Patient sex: M
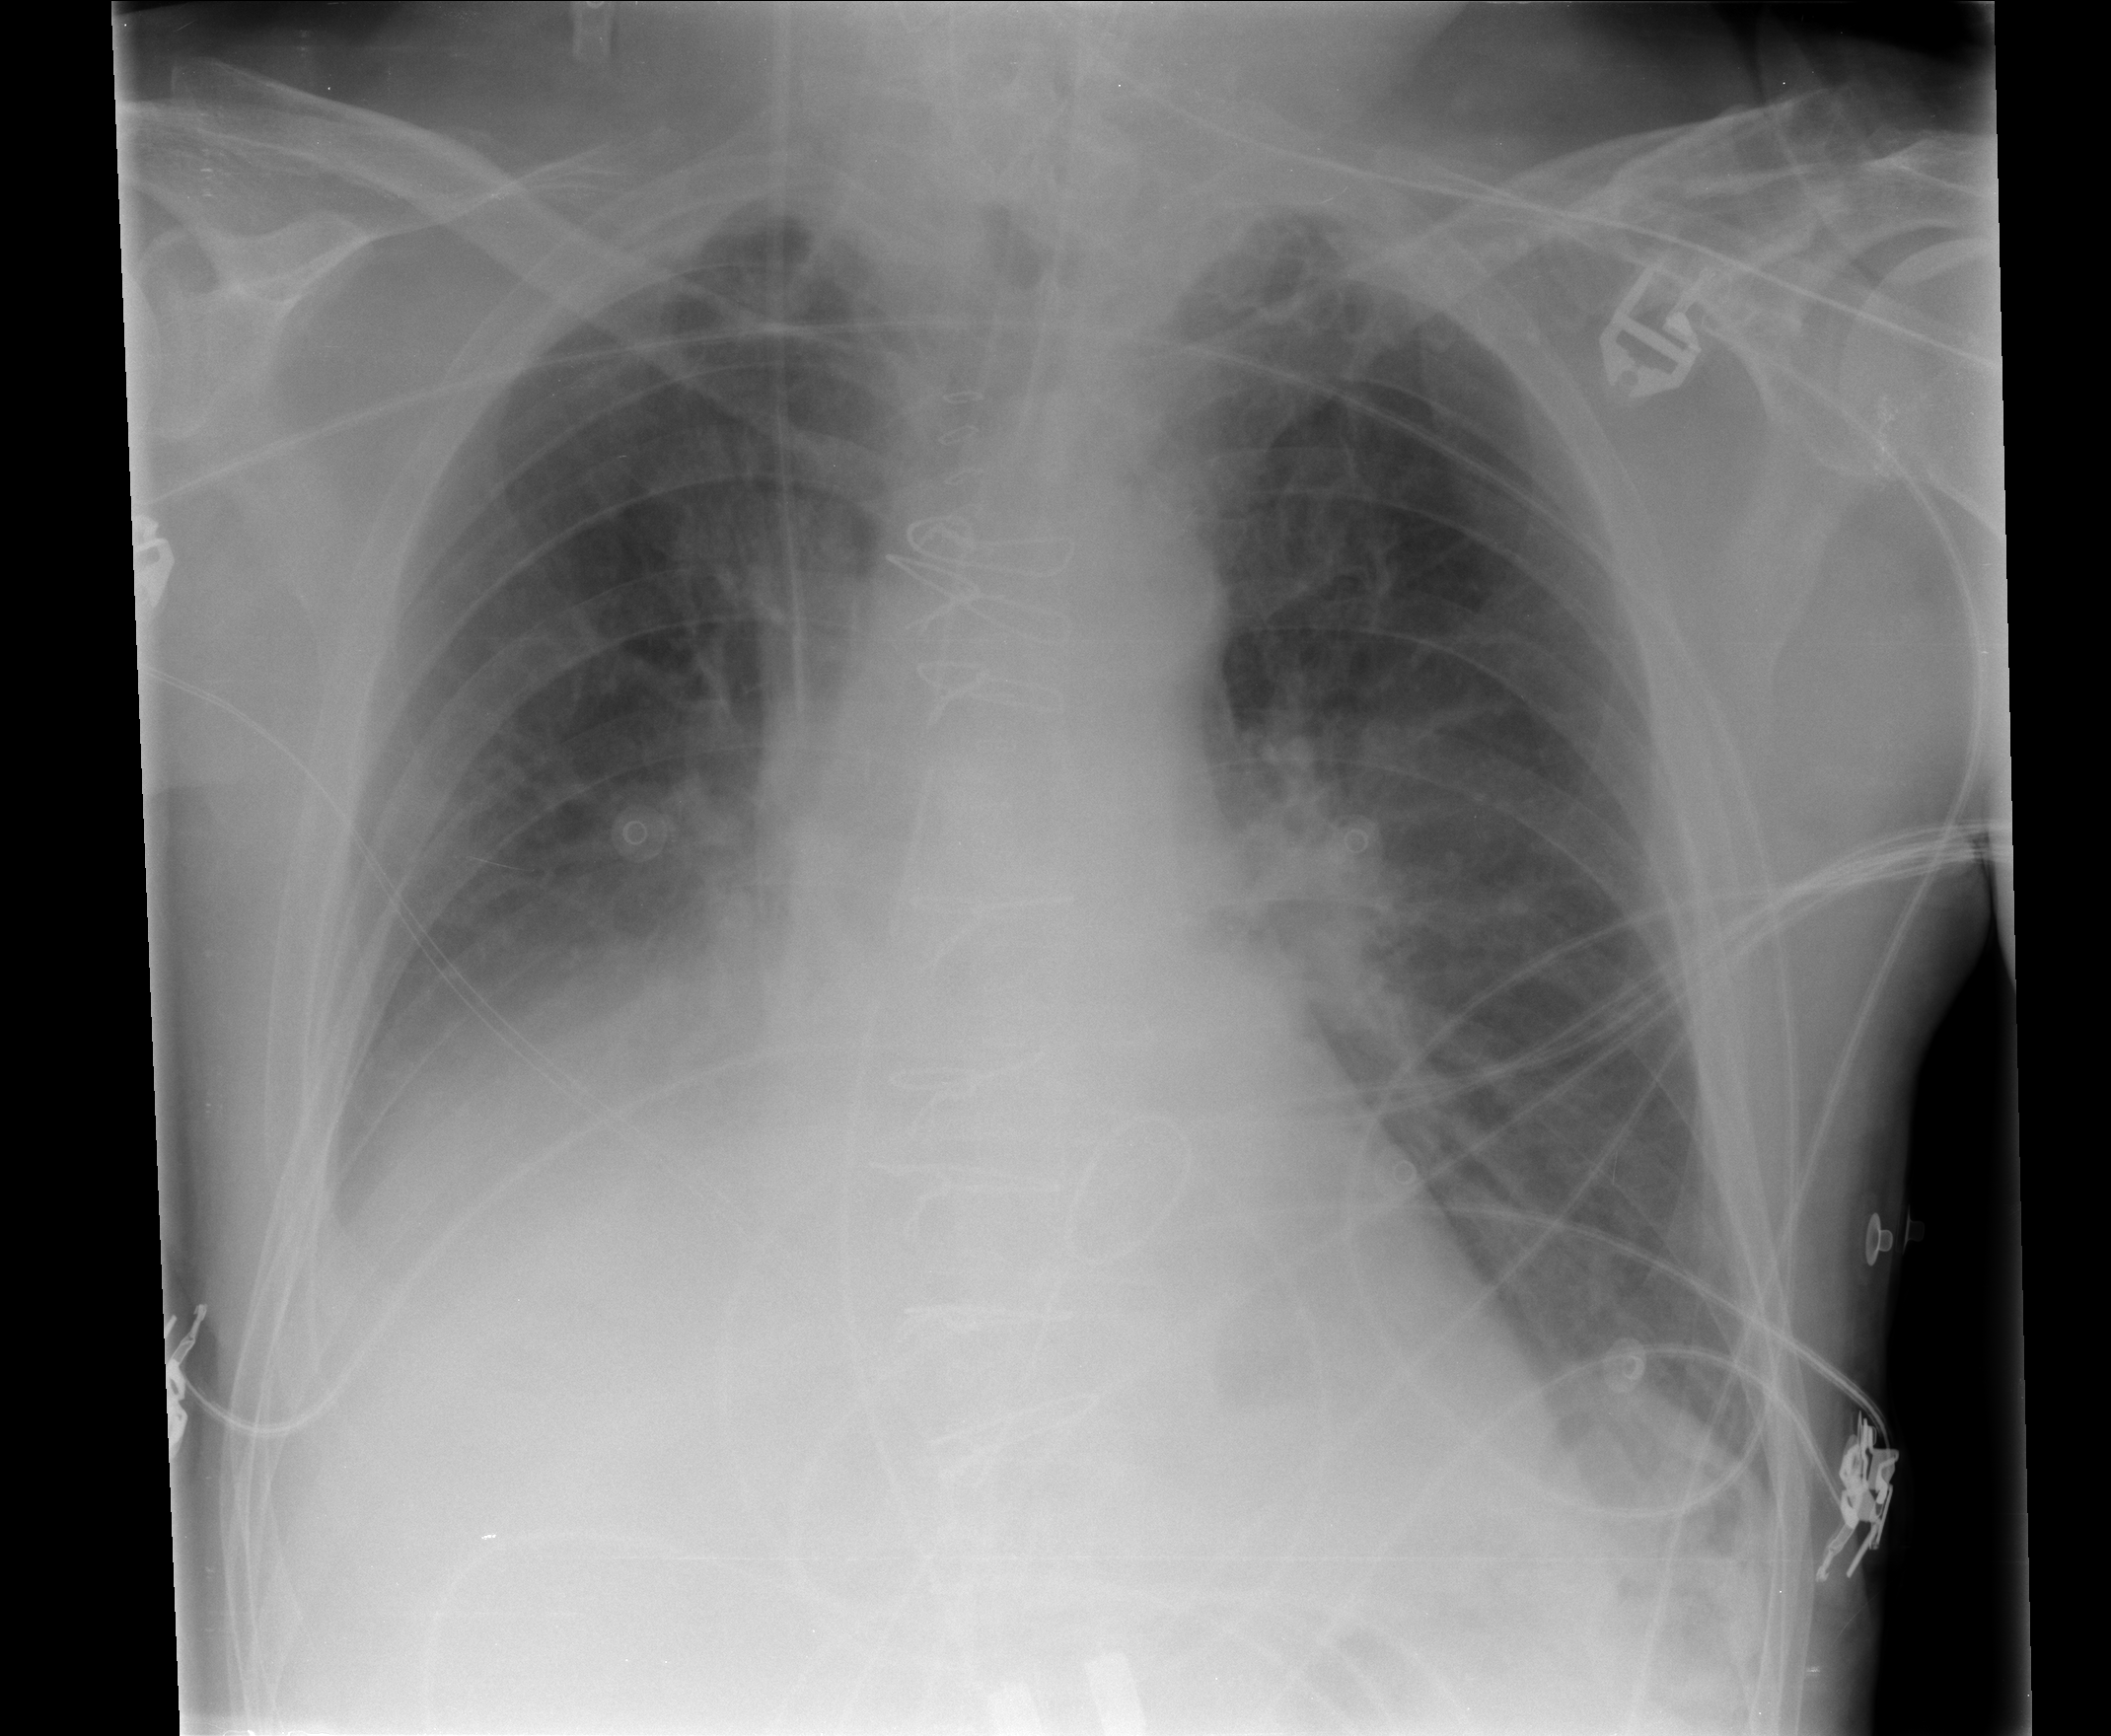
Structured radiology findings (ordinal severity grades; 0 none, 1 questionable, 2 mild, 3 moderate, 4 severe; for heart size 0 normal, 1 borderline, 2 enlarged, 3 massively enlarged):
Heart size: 0
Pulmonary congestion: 2
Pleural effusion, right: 2
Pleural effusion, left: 0
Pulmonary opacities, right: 2
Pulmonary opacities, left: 1
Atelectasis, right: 3
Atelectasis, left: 2